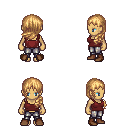
a pixel art fantasy rpg character, female body template, human, tanned skin, maroon pirate shirt, metal pants, light blonde left-swept hairstyle, brown shoes, four views (front, back, left, right), 2x2 character sprite sheet, small pixel art, hard edges, no anti-aliasing